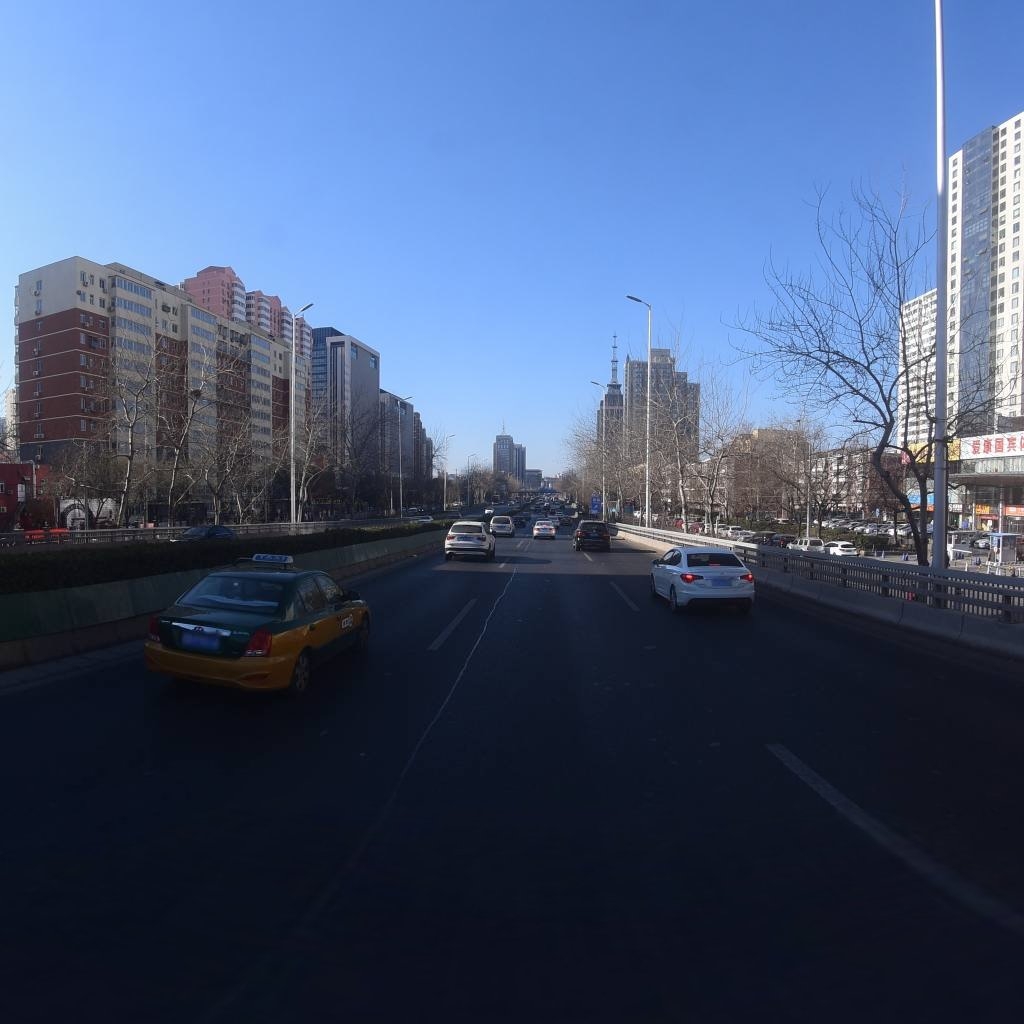
Region: Xicheng
Road damage annotations: longitudinal patch